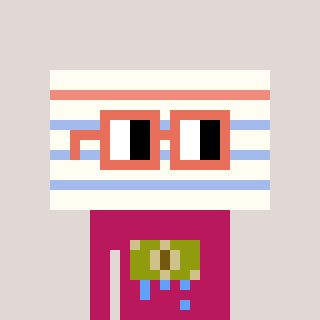
a pixel art character with square orange glasses, a empty notebook page-shaped head and a darkpink-colored body on a warm background